Field crop: tomato
Growth stage: 1
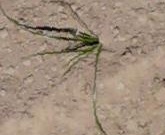
Species: cyperus